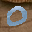
Label: 0